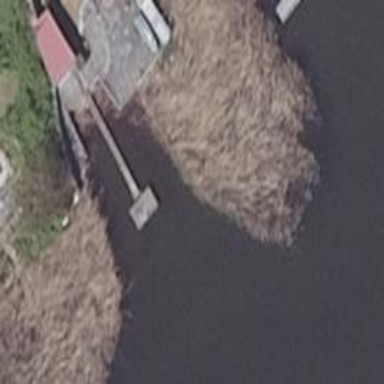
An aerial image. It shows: Man-made pier.